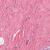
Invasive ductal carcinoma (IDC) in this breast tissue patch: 0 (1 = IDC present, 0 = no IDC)